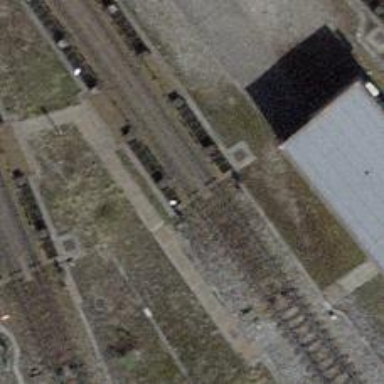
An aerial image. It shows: Railway yard with 1 track. It features beam retarder for controlling the speed of the trains.